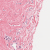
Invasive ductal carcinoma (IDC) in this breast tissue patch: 0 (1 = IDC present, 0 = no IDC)